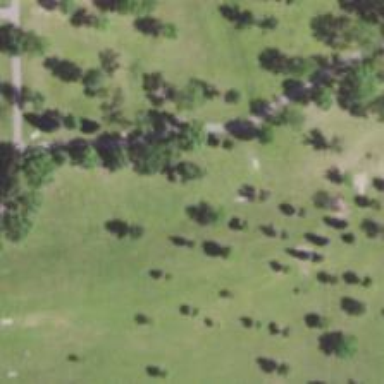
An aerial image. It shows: Disc golf tee.